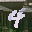
Label: 4